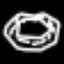
Label: donut